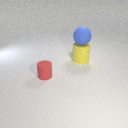
small red rubber cylinder to the left of large yellow rubber cylinder